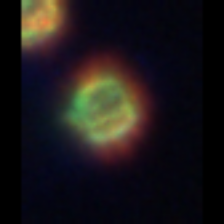
Taxon: Thalassiosira
Group: Diatoms